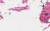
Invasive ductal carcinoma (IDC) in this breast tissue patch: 0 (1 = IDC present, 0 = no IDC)